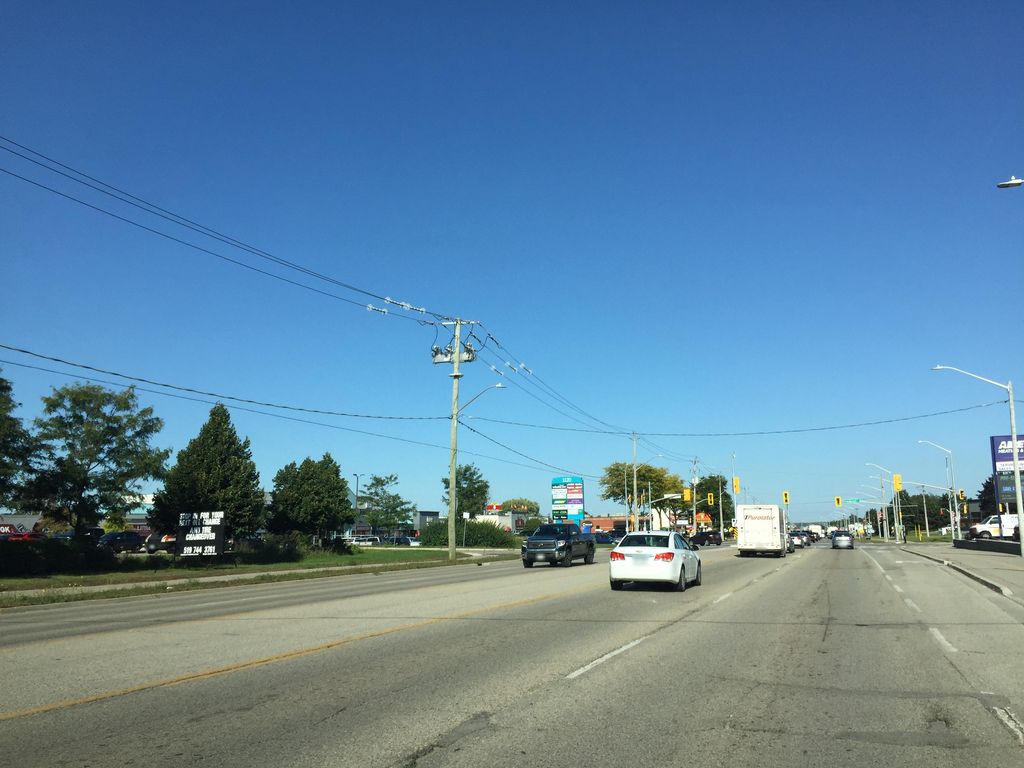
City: kitchener-waterloo